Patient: sex M, age 70
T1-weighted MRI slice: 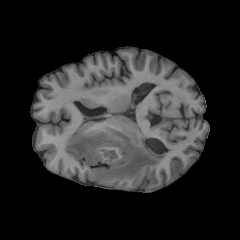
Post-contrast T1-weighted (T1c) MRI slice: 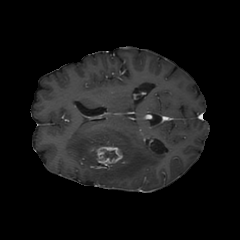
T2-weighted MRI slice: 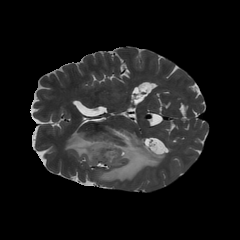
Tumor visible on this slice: yes
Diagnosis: Glioblastoma, IDH-wildtype
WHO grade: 4